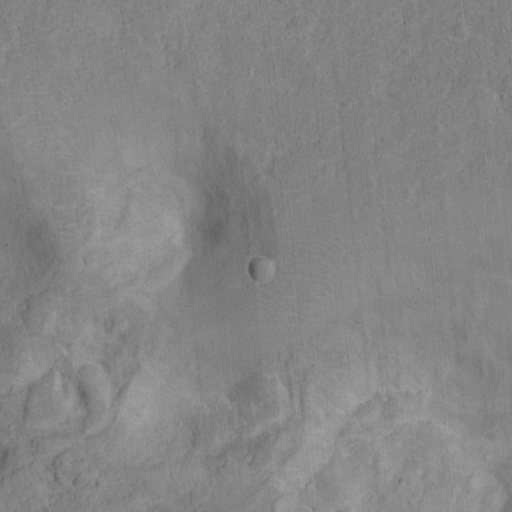
Classes present: Background